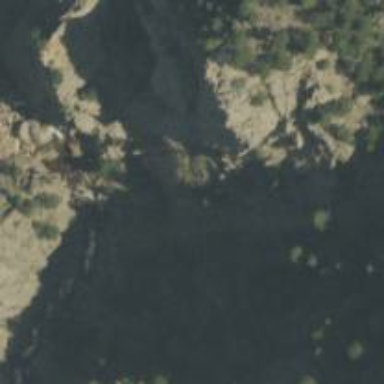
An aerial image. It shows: Crag suitable for climbing located at the edge of cliff.